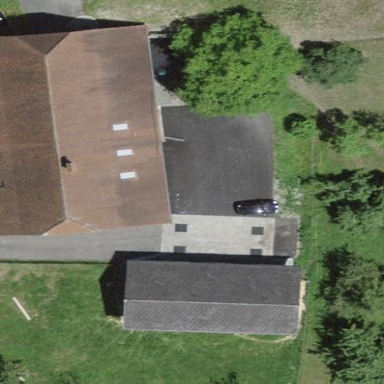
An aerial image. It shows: Farm building.